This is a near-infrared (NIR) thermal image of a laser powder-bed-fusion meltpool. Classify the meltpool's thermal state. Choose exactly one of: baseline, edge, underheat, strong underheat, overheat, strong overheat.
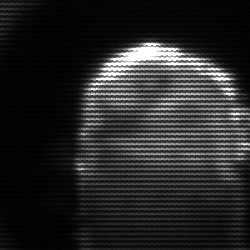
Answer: baseline